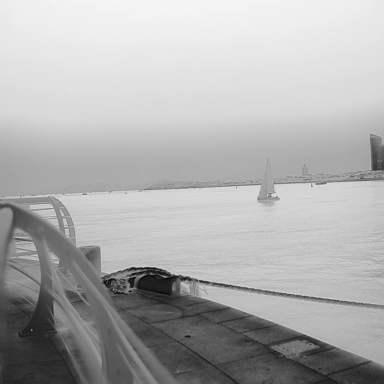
There is a sailboat in the infrared image.